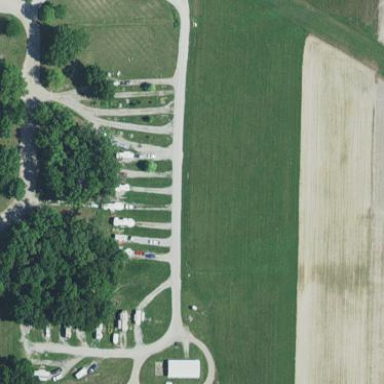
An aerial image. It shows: Recreation ground that also serves as caravan site.